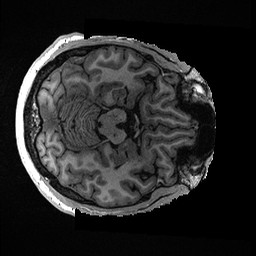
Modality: T1w
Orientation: axial
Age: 37
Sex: male
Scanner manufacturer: ge
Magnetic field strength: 3 T
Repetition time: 0.006952 s
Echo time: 0.00292 s